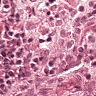
Metastatic tissue present: no